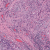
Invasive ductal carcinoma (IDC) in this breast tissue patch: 1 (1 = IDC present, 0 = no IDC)